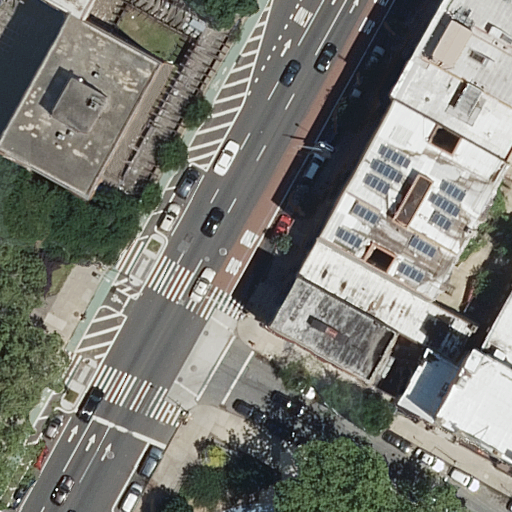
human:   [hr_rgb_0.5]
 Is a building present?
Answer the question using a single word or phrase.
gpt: yes

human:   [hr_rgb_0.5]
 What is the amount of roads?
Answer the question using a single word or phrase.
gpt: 6

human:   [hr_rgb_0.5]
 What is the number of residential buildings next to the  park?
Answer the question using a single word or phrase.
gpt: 13

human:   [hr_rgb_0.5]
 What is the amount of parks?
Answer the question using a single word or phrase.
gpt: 1

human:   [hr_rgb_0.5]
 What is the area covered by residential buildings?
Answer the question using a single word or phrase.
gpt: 2982m2

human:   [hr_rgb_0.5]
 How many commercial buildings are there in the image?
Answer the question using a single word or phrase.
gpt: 0

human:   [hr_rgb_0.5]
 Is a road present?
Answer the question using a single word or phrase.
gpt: yes

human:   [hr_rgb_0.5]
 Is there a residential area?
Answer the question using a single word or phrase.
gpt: yes

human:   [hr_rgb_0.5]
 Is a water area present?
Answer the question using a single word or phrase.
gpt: no

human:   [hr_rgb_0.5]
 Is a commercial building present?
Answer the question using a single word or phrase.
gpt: no

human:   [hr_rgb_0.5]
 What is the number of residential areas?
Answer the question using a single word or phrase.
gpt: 1

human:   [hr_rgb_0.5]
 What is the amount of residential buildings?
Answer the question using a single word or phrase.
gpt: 13

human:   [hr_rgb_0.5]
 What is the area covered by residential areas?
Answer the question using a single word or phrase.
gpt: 284m2

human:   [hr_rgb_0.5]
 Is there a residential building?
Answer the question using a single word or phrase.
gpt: yes

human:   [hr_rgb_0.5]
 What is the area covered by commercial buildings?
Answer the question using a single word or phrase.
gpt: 0m2

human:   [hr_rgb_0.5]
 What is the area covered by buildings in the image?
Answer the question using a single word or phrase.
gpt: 2982m2

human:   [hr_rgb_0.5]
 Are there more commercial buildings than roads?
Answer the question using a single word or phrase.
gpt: no

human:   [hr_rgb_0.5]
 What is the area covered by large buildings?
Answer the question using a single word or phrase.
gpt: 629m2

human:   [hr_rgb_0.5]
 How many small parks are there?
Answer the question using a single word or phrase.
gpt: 0

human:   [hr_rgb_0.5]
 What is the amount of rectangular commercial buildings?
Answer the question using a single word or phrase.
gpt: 0

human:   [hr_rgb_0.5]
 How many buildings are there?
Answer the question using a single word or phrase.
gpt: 13

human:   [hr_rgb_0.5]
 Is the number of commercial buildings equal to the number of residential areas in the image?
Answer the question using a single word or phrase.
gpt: no

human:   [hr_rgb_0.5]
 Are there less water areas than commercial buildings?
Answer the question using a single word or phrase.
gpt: no

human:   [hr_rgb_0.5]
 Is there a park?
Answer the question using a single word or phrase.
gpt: yes

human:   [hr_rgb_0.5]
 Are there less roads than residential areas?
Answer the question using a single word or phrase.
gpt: no

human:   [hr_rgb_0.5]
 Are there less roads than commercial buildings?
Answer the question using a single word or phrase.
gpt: no

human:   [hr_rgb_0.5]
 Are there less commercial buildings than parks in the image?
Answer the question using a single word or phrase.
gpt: yes

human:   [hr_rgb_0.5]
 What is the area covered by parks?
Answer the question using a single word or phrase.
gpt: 1436m2

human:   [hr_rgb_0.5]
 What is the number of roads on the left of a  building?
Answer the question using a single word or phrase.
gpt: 6

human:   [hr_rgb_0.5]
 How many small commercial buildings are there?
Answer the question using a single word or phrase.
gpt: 0

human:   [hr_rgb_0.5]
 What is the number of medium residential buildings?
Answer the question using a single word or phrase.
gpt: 8

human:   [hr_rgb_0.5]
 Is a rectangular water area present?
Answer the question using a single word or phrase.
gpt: no

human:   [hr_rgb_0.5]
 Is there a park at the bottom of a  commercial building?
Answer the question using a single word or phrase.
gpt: no

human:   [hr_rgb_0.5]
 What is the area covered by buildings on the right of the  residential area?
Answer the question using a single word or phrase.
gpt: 2982m2

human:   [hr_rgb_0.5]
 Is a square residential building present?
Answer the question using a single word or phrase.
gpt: no

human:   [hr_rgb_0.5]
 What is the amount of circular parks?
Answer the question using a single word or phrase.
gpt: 0

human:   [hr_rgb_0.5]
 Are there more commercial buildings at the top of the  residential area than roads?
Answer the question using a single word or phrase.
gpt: no

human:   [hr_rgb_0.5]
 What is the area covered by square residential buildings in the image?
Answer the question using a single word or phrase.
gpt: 0m2

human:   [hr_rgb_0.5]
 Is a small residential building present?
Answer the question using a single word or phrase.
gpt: yes

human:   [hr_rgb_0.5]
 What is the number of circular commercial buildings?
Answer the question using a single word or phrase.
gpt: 0

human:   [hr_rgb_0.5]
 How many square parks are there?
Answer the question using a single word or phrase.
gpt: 0

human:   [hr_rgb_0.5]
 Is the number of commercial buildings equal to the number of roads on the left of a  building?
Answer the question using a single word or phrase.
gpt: no

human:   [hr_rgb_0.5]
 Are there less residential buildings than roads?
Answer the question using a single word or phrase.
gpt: no

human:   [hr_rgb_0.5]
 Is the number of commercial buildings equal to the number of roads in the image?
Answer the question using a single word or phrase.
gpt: no

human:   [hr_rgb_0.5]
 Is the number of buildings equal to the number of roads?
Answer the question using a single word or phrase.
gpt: no

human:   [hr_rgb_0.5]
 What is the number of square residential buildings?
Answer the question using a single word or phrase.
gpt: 0

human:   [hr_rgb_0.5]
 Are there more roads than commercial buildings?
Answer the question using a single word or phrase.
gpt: yes

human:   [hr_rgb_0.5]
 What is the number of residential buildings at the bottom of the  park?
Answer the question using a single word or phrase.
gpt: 0

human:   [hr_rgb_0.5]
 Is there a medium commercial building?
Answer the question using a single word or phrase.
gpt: no

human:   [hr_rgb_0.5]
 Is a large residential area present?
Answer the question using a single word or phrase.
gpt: no

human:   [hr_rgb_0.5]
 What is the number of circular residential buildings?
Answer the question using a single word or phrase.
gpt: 0

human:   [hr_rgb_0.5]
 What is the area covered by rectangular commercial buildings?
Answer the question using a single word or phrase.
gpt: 0m2

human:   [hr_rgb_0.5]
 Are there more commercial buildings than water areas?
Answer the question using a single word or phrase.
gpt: no

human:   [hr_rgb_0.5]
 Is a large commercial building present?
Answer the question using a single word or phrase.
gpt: no

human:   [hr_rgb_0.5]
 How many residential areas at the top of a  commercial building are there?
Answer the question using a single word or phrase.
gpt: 0

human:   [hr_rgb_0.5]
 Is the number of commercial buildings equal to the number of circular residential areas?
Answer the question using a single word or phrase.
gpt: yes

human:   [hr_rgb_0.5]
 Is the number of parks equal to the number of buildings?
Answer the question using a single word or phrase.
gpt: no

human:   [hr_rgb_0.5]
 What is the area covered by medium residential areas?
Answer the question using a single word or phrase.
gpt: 284m2

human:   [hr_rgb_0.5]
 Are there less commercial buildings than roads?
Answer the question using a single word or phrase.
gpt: yes

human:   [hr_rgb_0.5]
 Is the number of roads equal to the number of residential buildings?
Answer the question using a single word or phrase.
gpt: no

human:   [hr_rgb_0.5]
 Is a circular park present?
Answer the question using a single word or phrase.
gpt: no

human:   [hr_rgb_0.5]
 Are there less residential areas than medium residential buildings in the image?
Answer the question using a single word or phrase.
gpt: yes

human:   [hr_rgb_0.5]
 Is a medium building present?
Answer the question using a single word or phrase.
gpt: yes

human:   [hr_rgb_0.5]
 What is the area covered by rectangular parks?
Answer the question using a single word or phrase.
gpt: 1436m2